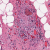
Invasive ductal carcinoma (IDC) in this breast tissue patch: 0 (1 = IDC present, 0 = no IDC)